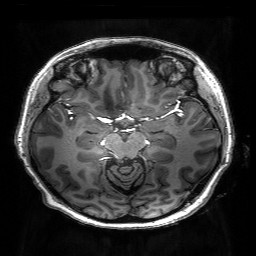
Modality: T1w
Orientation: coronal